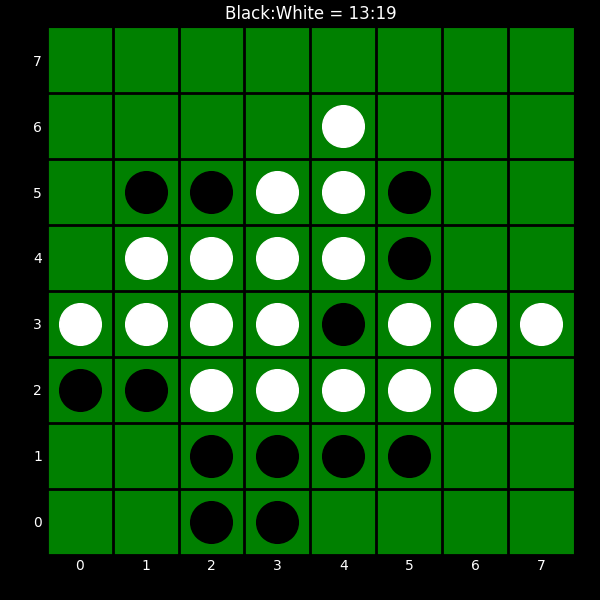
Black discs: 13
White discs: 19